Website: walmart
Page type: payment
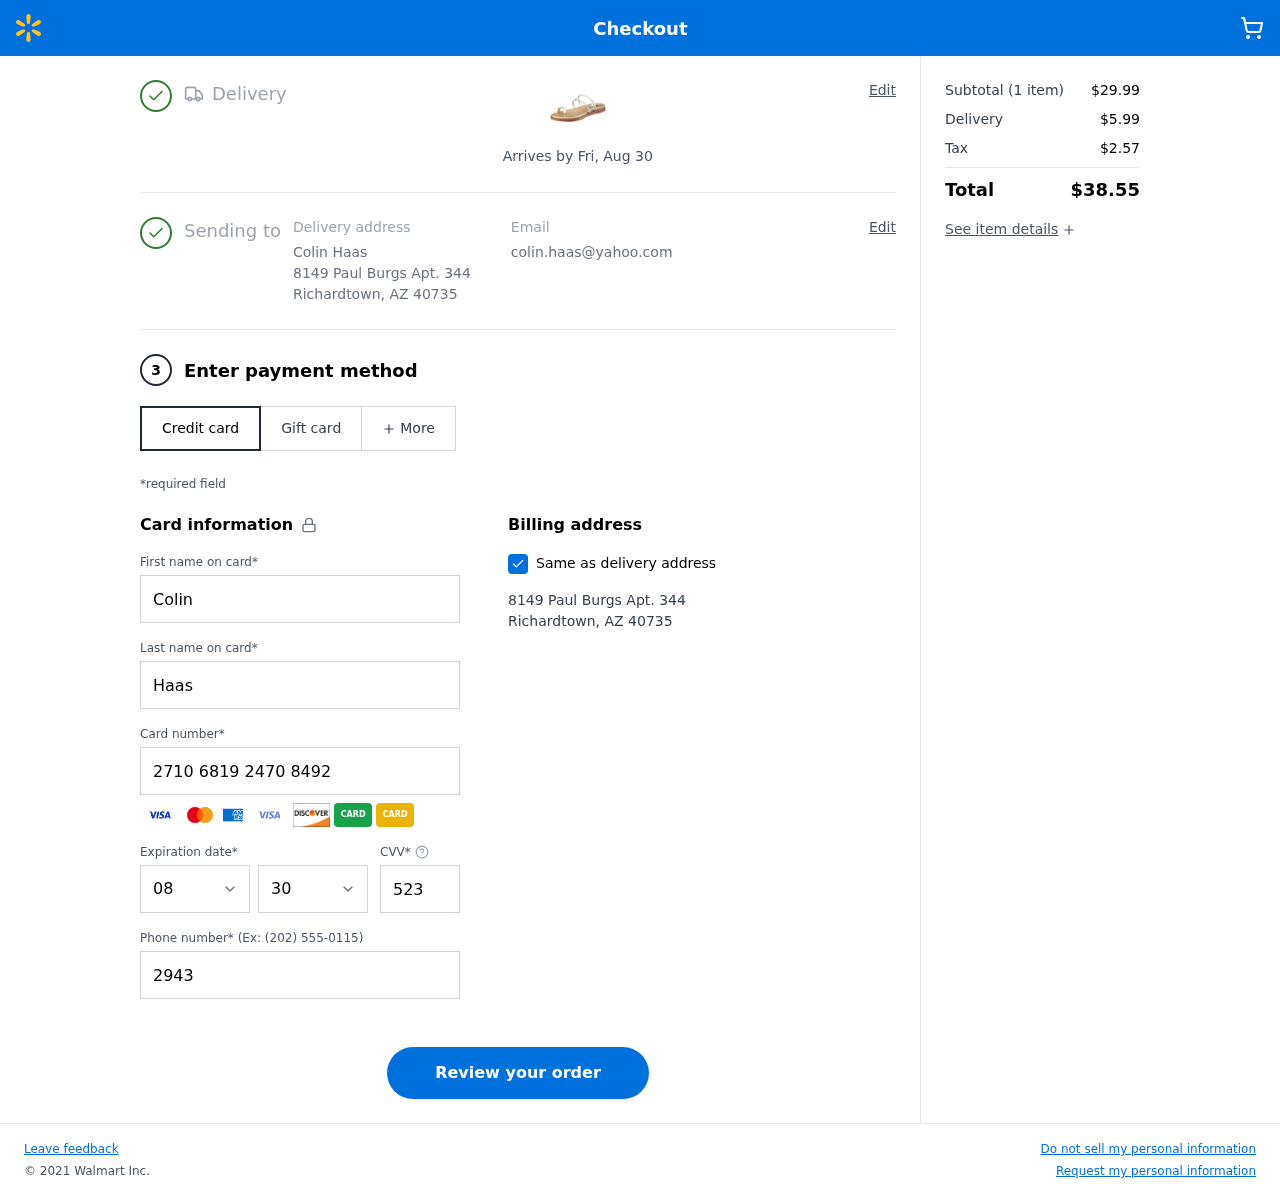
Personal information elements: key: PII_CARD_CVV
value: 523
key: PII_CARD_EXPIRY_MONTH
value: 08
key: PII_CARD_EXPIRY_YEAR
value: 30
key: PII_CARD_NUMBER
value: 2710 6819 2470 8492
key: PII_CITY
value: Richardtown
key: PII_EMAIL
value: colin.haas@yahoo.com
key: PII_FIRSTNAME
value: Colin
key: PII_FULLNAME
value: Colin Haas
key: PII_LASTNAME
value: Haas
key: PII_PHONE
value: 2943079352
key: PII_POSTCODE
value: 40735
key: PII_STATE_ABBR
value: AZ
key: PII_STREET
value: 8149 Paul Burgs Apt. 344
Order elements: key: ORDER_DELIVERY_DATE
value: Arrives by Fri, Aug 30
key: ORDER_NUM_ITEMS
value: (1 item)
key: ORDER_SUBTOTAL
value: $29.99
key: ORDER_SHIPPING_COST
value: $5.99
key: ORDER_TAX
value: $2.57
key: ORDER_TOTAL
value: $38.55